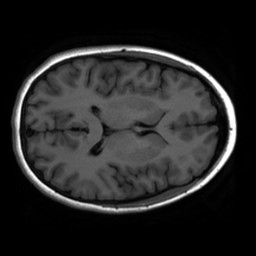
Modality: inplaneT1
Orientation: axial
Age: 21
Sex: female
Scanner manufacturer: ge
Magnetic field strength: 3 T
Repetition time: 2.499 s
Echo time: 0.02513 s